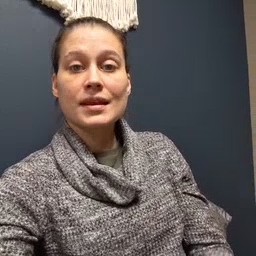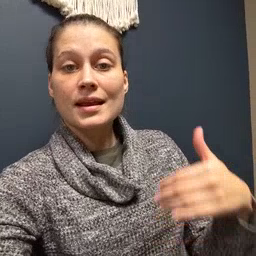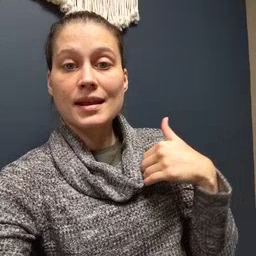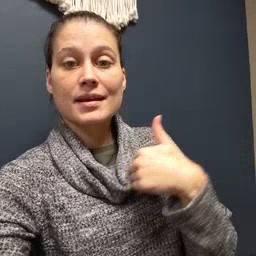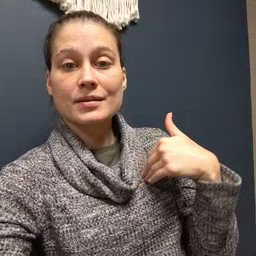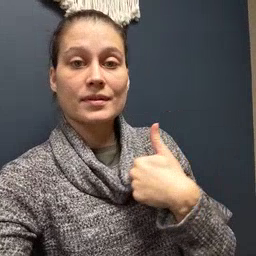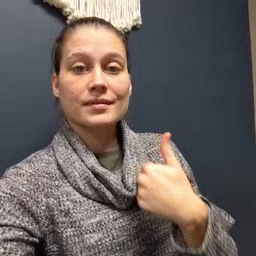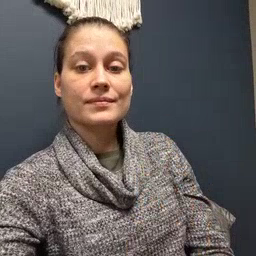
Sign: animal